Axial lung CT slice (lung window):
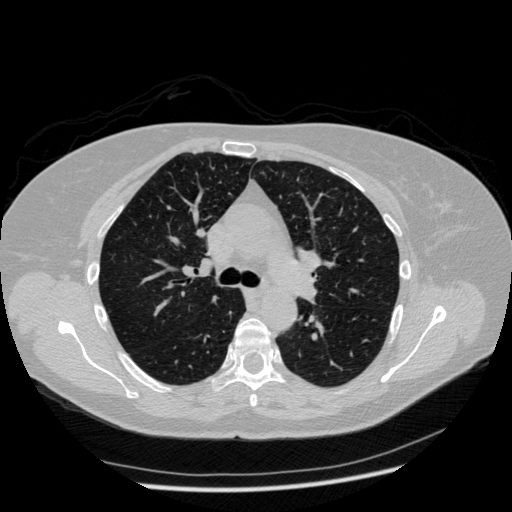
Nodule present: no